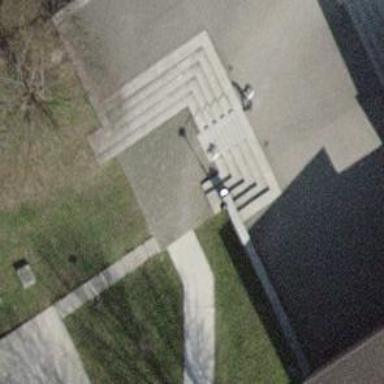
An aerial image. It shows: Concrete steps.